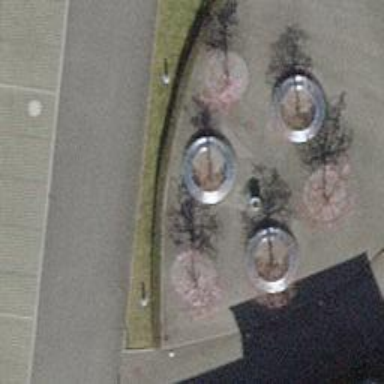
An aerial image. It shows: Bench for seating.